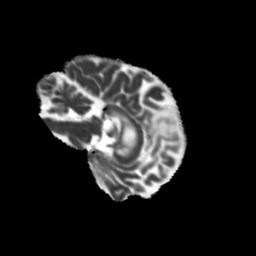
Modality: MD
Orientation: sagittal
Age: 68
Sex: female
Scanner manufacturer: siemens
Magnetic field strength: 3 T
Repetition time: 5.25 s
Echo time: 0.08 s